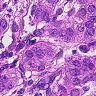
Metastatic tissue present: yes